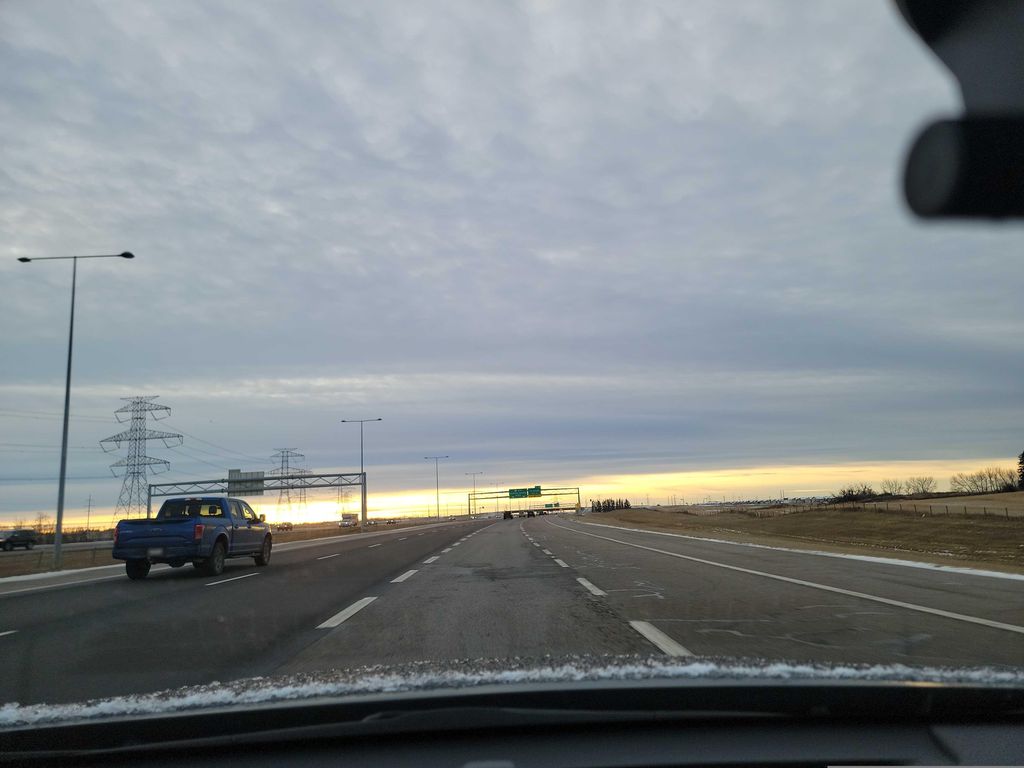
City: edmonton